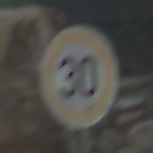
Verkehrszeichen: Geschwindigkeit30
Umgebung: Outdoor, Urban
Tageszeit: MorningAfternoon
Wetter: PartlyCloudy
Licht: Natural
Jahreszeit: NotSpecified
Kontrast: LowContrast